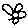
Label: flower